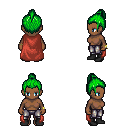
a pixel art fantasy rpg character, female body template, human, dark skin, maroon cape, metal pants, green short topknot hairstyle, bracelets, black shoes, four views (front, back, left, right), 2x2 character sprite sheet, small pixel art, hard edges, no anti-aliasing